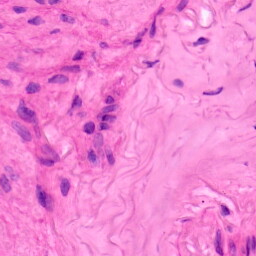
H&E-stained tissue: Lung